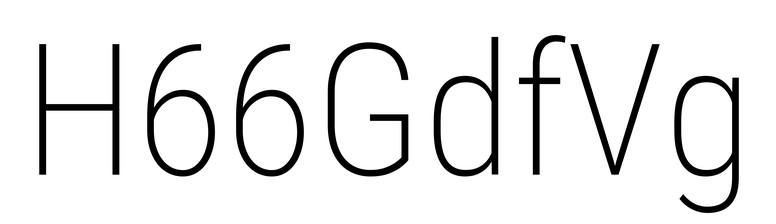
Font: Roboto_Condensed_ExtraLight